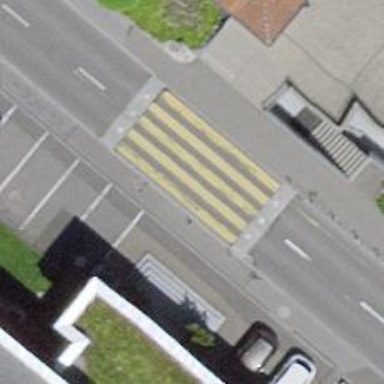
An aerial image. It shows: Uncontrolled zebra crossing on the road.